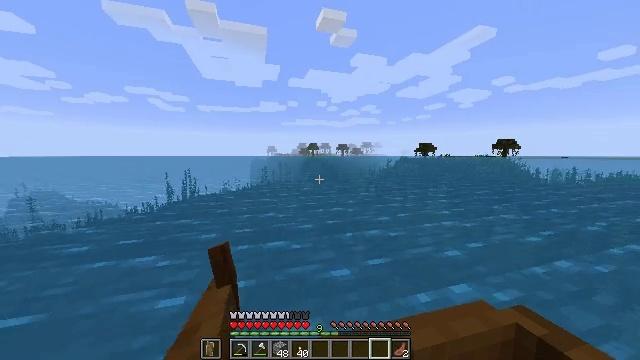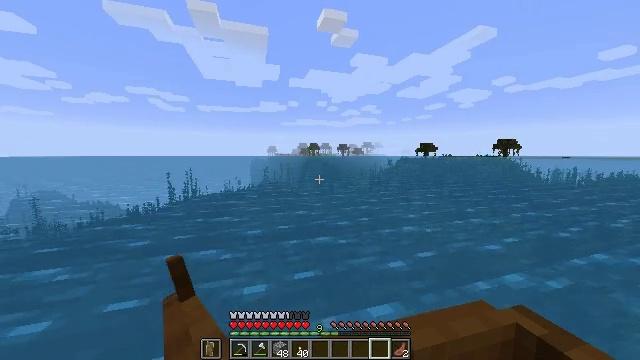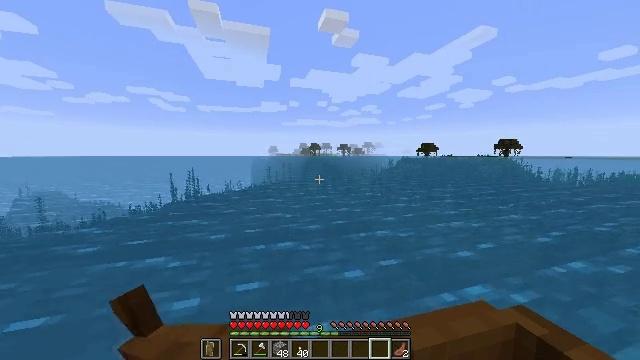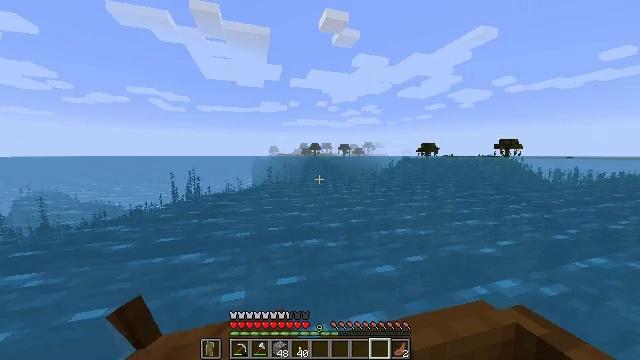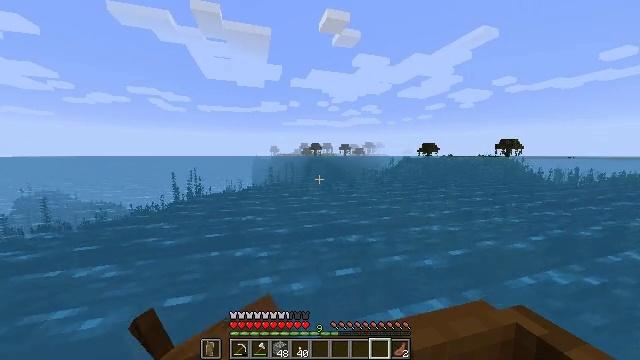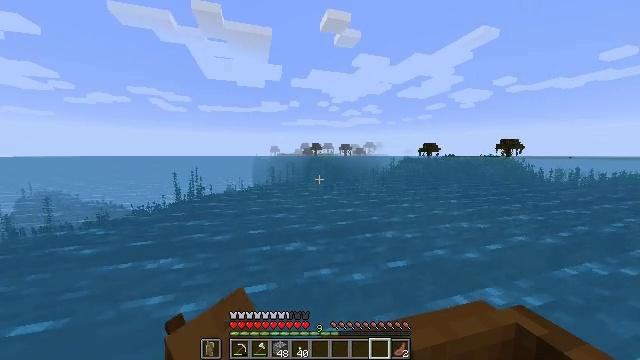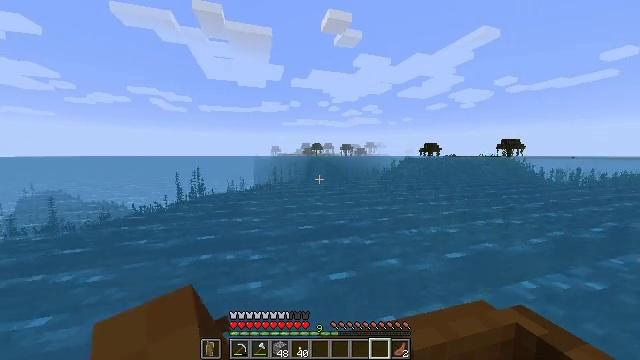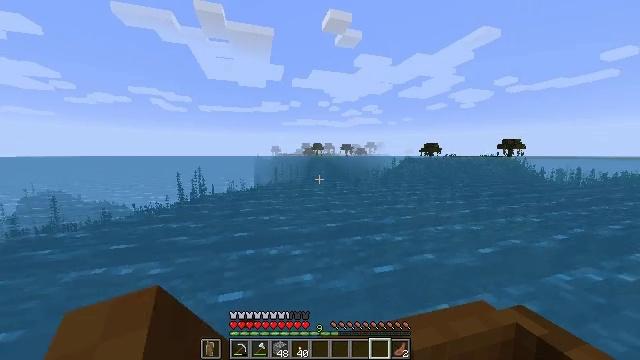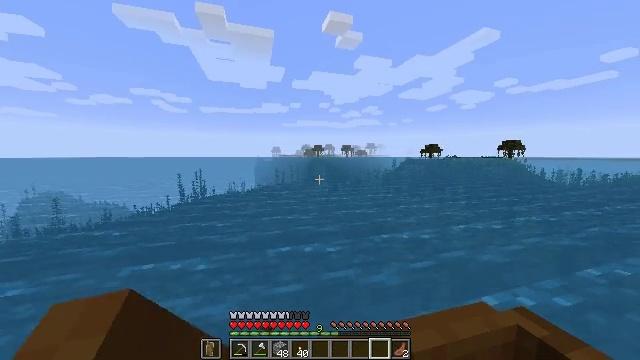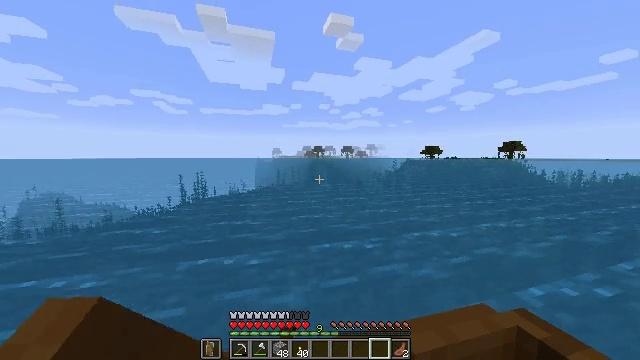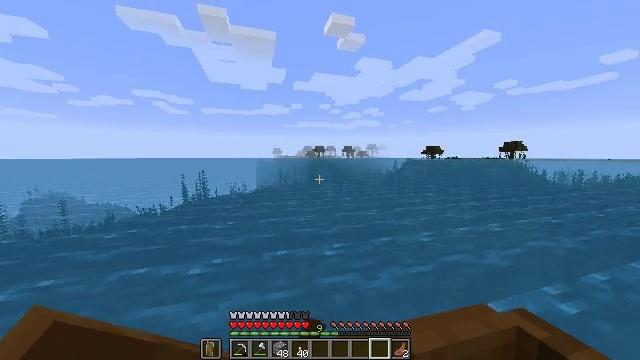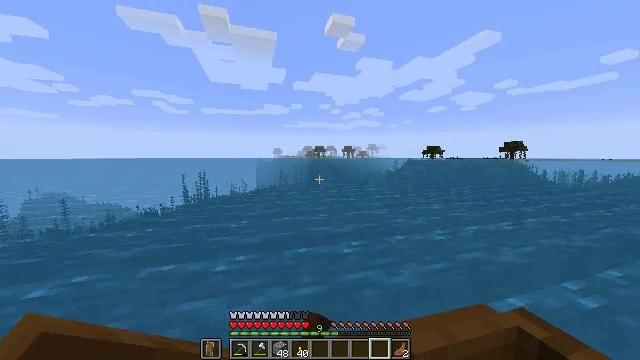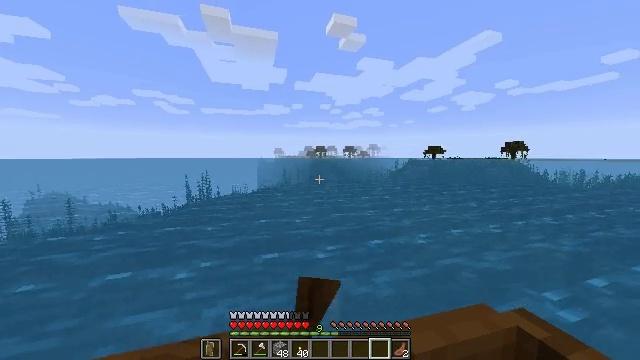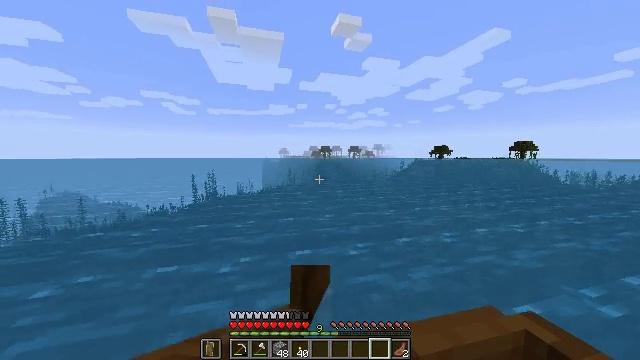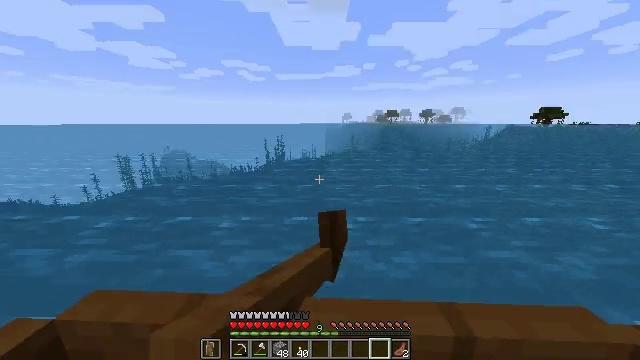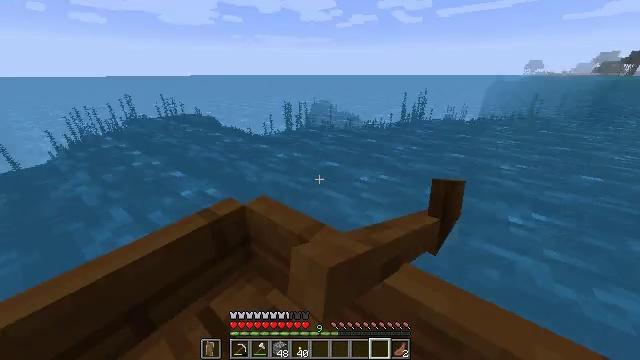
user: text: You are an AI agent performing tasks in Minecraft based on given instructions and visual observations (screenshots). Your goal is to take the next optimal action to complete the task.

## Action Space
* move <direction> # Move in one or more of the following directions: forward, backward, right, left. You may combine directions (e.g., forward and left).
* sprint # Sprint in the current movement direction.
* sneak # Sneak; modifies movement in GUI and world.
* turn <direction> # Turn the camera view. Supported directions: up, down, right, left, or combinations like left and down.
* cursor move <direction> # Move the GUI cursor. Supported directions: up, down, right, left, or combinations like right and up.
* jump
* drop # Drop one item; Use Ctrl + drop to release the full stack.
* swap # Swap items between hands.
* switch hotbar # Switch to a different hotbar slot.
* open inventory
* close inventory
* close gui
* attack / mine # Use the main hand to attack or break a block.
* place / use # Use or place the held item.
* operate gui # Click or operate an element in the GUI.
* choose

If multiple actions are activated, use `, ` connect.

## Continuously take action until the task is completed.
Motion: motion action
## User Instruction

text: Harvest kelp plant in the water.
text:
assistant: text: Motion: move forward, sprint
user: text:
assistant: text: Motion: move forward, sprint
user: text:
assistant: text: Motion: move forward, sprint
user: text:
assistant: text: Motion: move forward, sprint
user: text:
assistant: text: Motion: move forward, sprint
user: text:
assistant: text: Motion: move forward, sprint
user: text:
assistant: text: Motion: move forward, sprint
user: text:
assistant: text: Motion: move forward, sprint, turn right
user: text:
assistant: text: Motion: move forward, sprint, turn right
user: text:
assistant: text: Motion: move forward, sprint
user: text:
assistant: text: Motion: move forward, sprint
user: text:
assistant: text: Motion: move forward, sprint
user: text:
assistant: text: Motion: move forward, sprint, turn left
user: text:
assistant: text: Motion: move forward, sprint, turn left and down
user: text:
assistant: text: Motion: move forward, sprint, turn left and down
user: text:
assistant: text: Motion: move forward, sprint, turn left
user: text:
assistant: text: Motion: move forward, sprint, turn left
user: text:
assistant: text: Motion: move forward, sprint, turn left
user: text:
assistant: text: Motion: move forward, sprint, turn left
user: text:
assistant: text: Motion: move forward, sprint
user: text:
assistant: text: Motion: move forward, sprint
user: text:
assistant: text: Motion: move forward, sprint
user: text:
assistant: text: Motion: move forward, sprint
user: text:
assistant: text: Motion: move forward, sprint
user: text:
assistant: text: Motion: move forward, sprint
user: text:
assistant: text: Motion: move forward, sprint
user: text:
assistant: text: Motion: move forward, sprint
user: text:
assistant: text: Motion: move forward, sprint
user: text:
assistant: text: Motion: move forward, sprint
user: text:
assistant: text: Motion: move forward, sprint